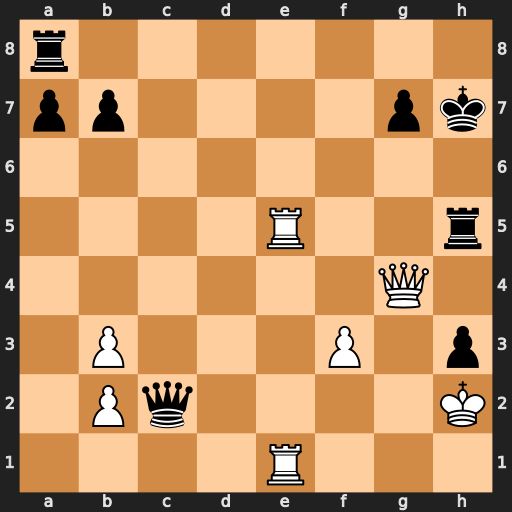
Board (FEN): r7/pp4pk/8/4R2r/6Q1/1P3P1p/1Pq4K/4R3
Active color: w
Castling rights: -
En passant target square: -
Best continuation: R1e2 Qxe2+ Rxe2